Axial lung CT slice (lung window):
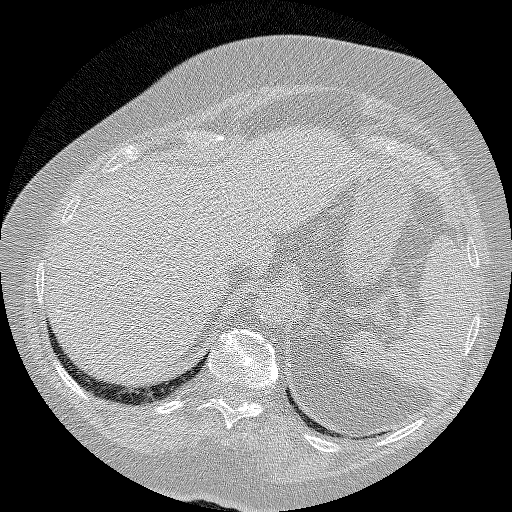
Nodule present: no